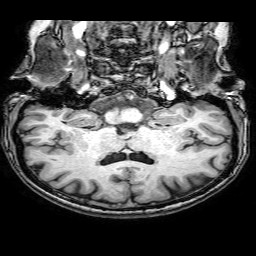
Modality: T1w
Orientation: sagittal
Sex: female
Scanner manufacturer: philips
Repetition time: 0.008108 s
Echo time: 0.00372 s